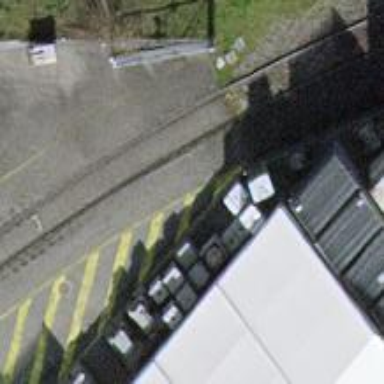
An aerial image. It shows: Railway level crossing.